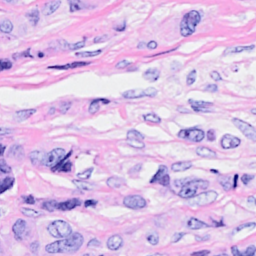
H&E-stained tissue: Breast